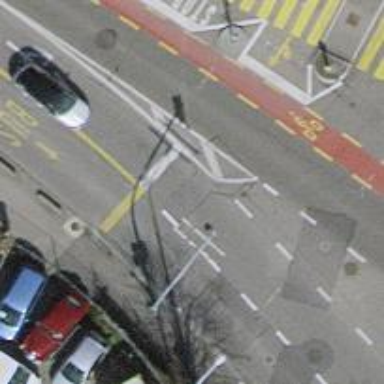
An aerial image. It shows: Tertiary road with trolley wires. The road has bus lane on the left and shared bus/cycle lane on the left side.